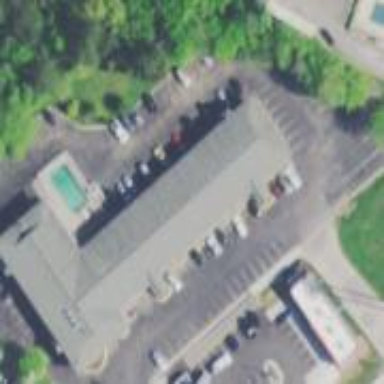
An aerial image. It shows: Motel building.